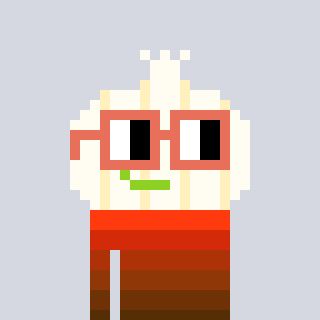
a pixel art character with square orange glasses, a garlic-shaped head and a green-colored body on a cool background